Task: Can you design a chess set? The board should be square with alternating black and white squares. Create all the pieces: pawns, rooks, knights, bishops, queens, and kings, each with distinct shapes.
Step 1588:
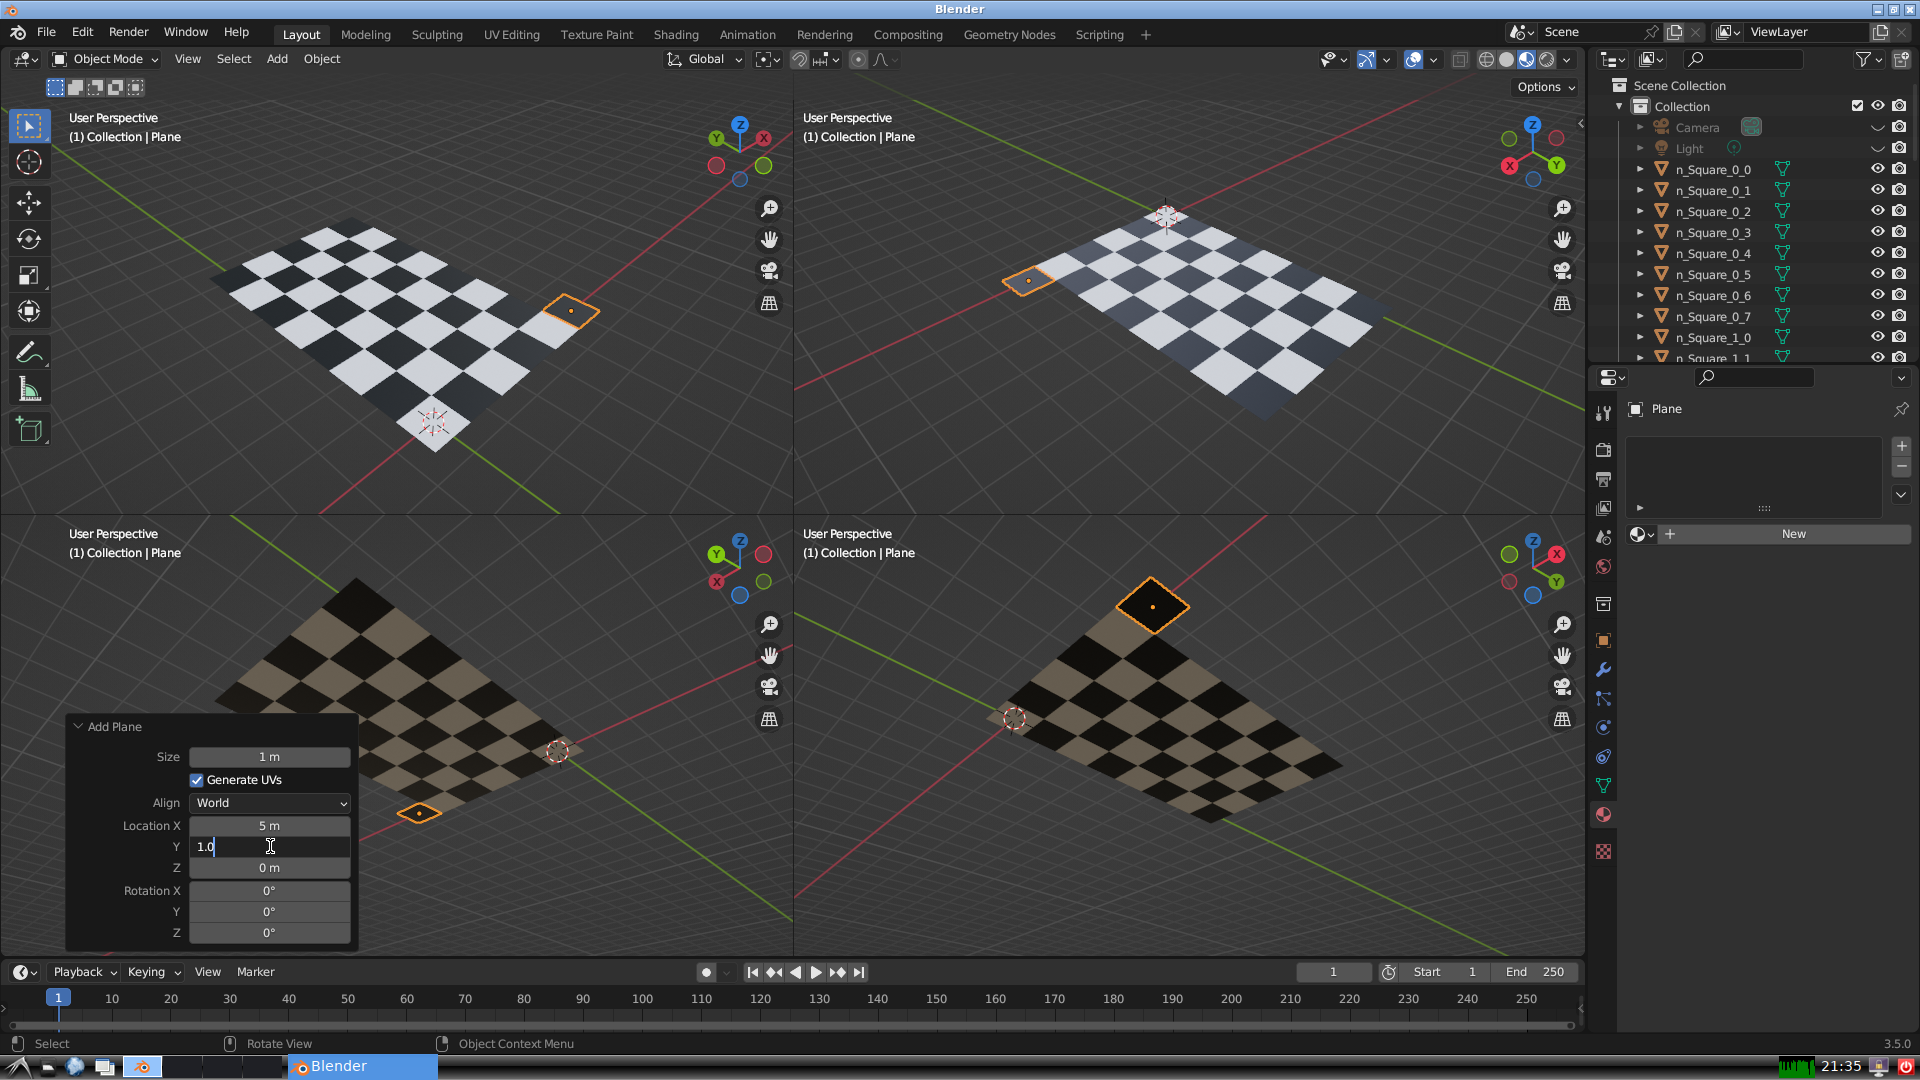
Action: {"key_press": ['Return']}